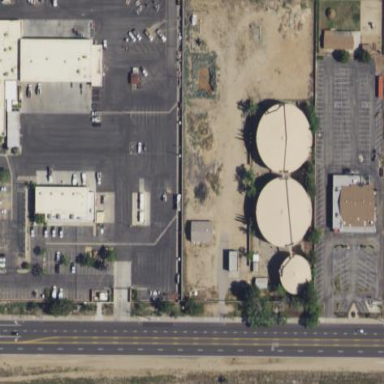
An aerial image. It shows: Water storage area.